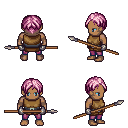
a pixel art fantasy rpg character, male body template, human, dark skin, leather chest armor, magenta pants, pink parted hairstyle, metal gloves, spear, four views (front, back, left, right), 2x2 character sprite sheet, small pixel art, hard edges, no anti-aliasing